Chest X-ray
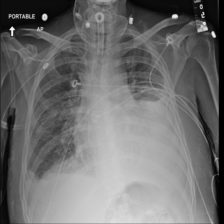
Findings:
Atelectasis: negative
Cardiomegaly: negative
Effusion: negative
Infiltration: negative
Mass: negative
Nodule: negative
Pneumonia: negative
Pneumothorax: negative
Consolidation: negative
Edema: negative
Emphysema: negative
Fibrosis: negative
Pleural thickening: negative
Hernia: negative